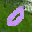
Label: 0